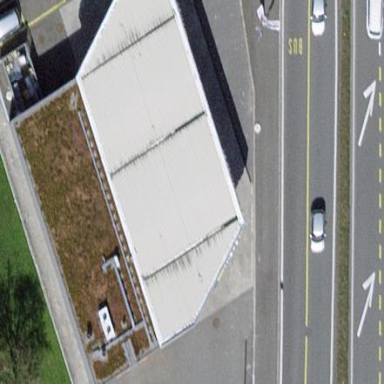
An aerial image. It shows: View of roof of building.